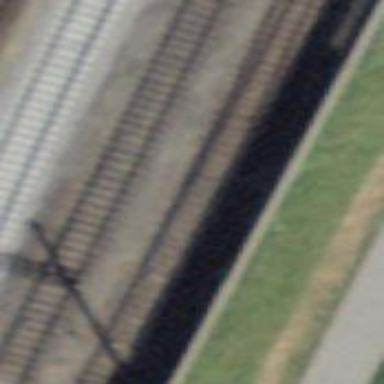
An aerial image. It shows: Railway switch.